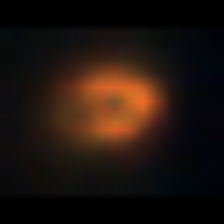
Taxon: NanoPlankton
Group: Other